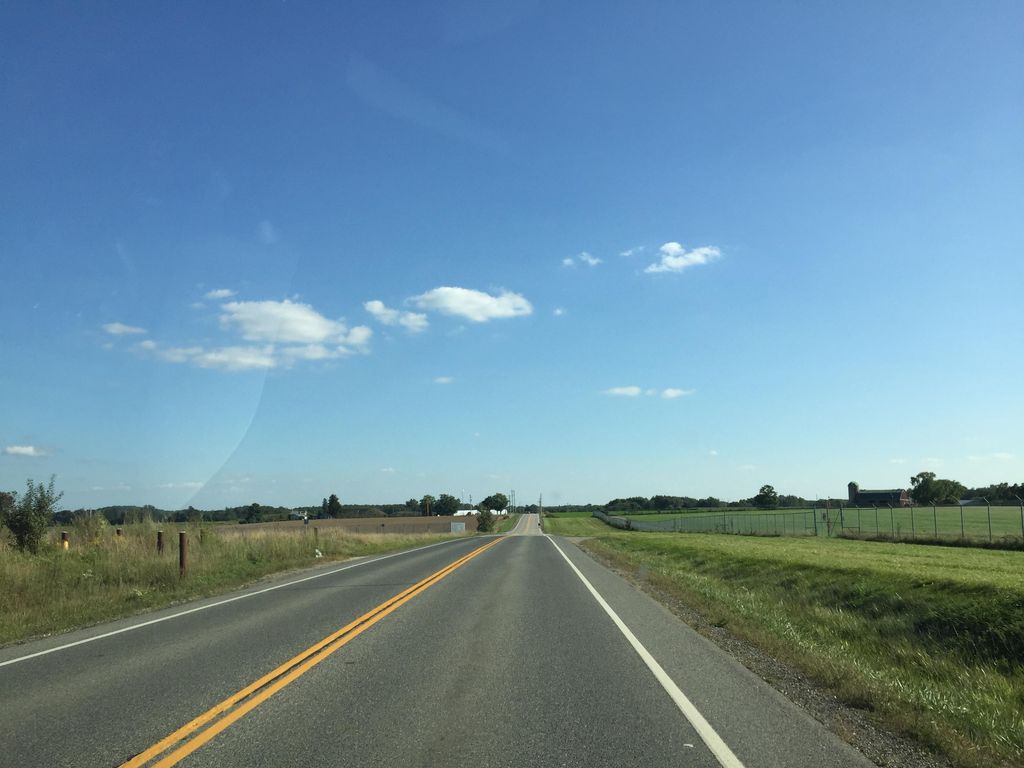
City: kitchener-waterloo